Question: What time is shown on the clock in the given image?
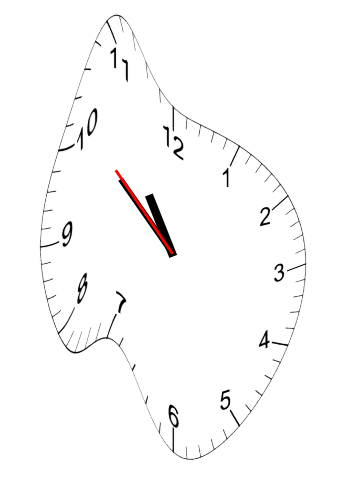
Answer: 10:51:52